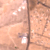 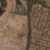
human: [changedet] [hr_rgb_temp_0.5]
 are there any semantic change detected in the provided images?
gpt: A small green area was made near the street.